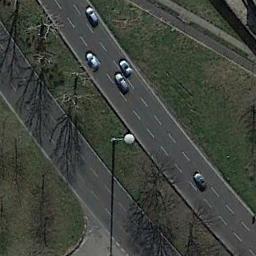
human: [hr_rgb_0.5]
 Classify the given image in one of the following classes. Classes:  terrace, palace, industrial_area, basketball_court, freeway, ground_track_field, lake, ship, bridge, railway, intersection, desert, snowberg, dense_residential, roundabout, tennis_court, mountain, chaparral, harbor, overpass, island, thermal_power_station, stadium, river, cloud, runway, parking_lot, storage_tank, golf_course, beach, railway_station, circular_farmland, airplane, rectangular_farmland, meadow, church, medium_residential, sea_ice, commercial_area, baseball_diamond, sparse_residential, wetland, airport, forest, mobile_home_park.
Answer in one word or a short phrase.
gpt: freeway